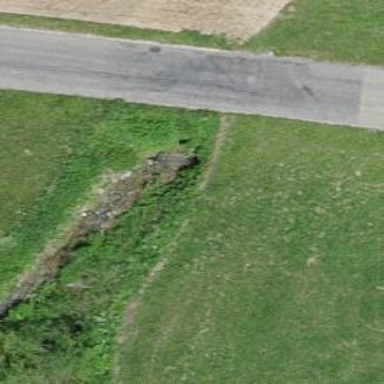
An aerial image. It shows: Culvert tunnel.